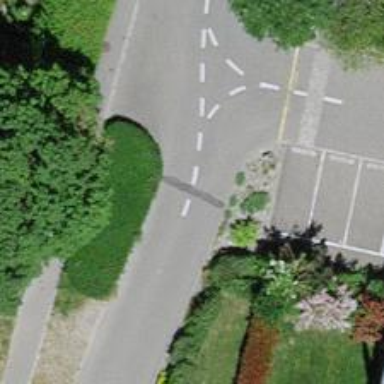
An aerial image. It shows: Chicane for traffic calming.